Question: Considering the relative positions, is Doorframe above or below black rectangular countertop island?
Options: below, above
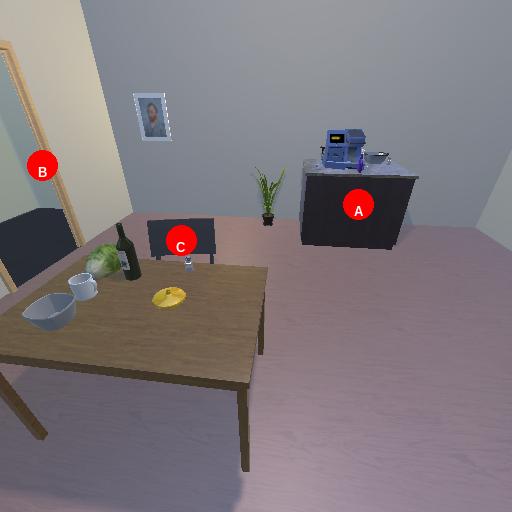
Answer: below